五年级 · 立体几何学
莹莹搭了一组积木, 这组积木从上面看到的形状如右图所示, 积木上面的 数表示这个位置上所用的小正方体 的个数, 则这组积木从正面看是

$(\quad)$ 。
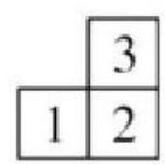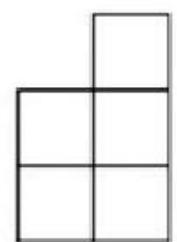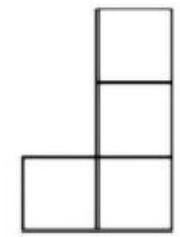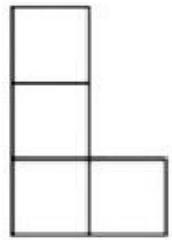
A.

B

C.

答案: B